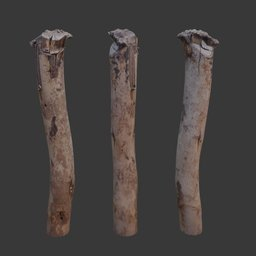
Label: nature